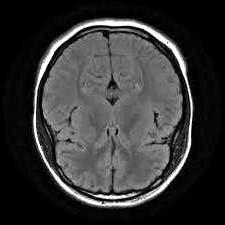
Label: notumor